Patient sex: F
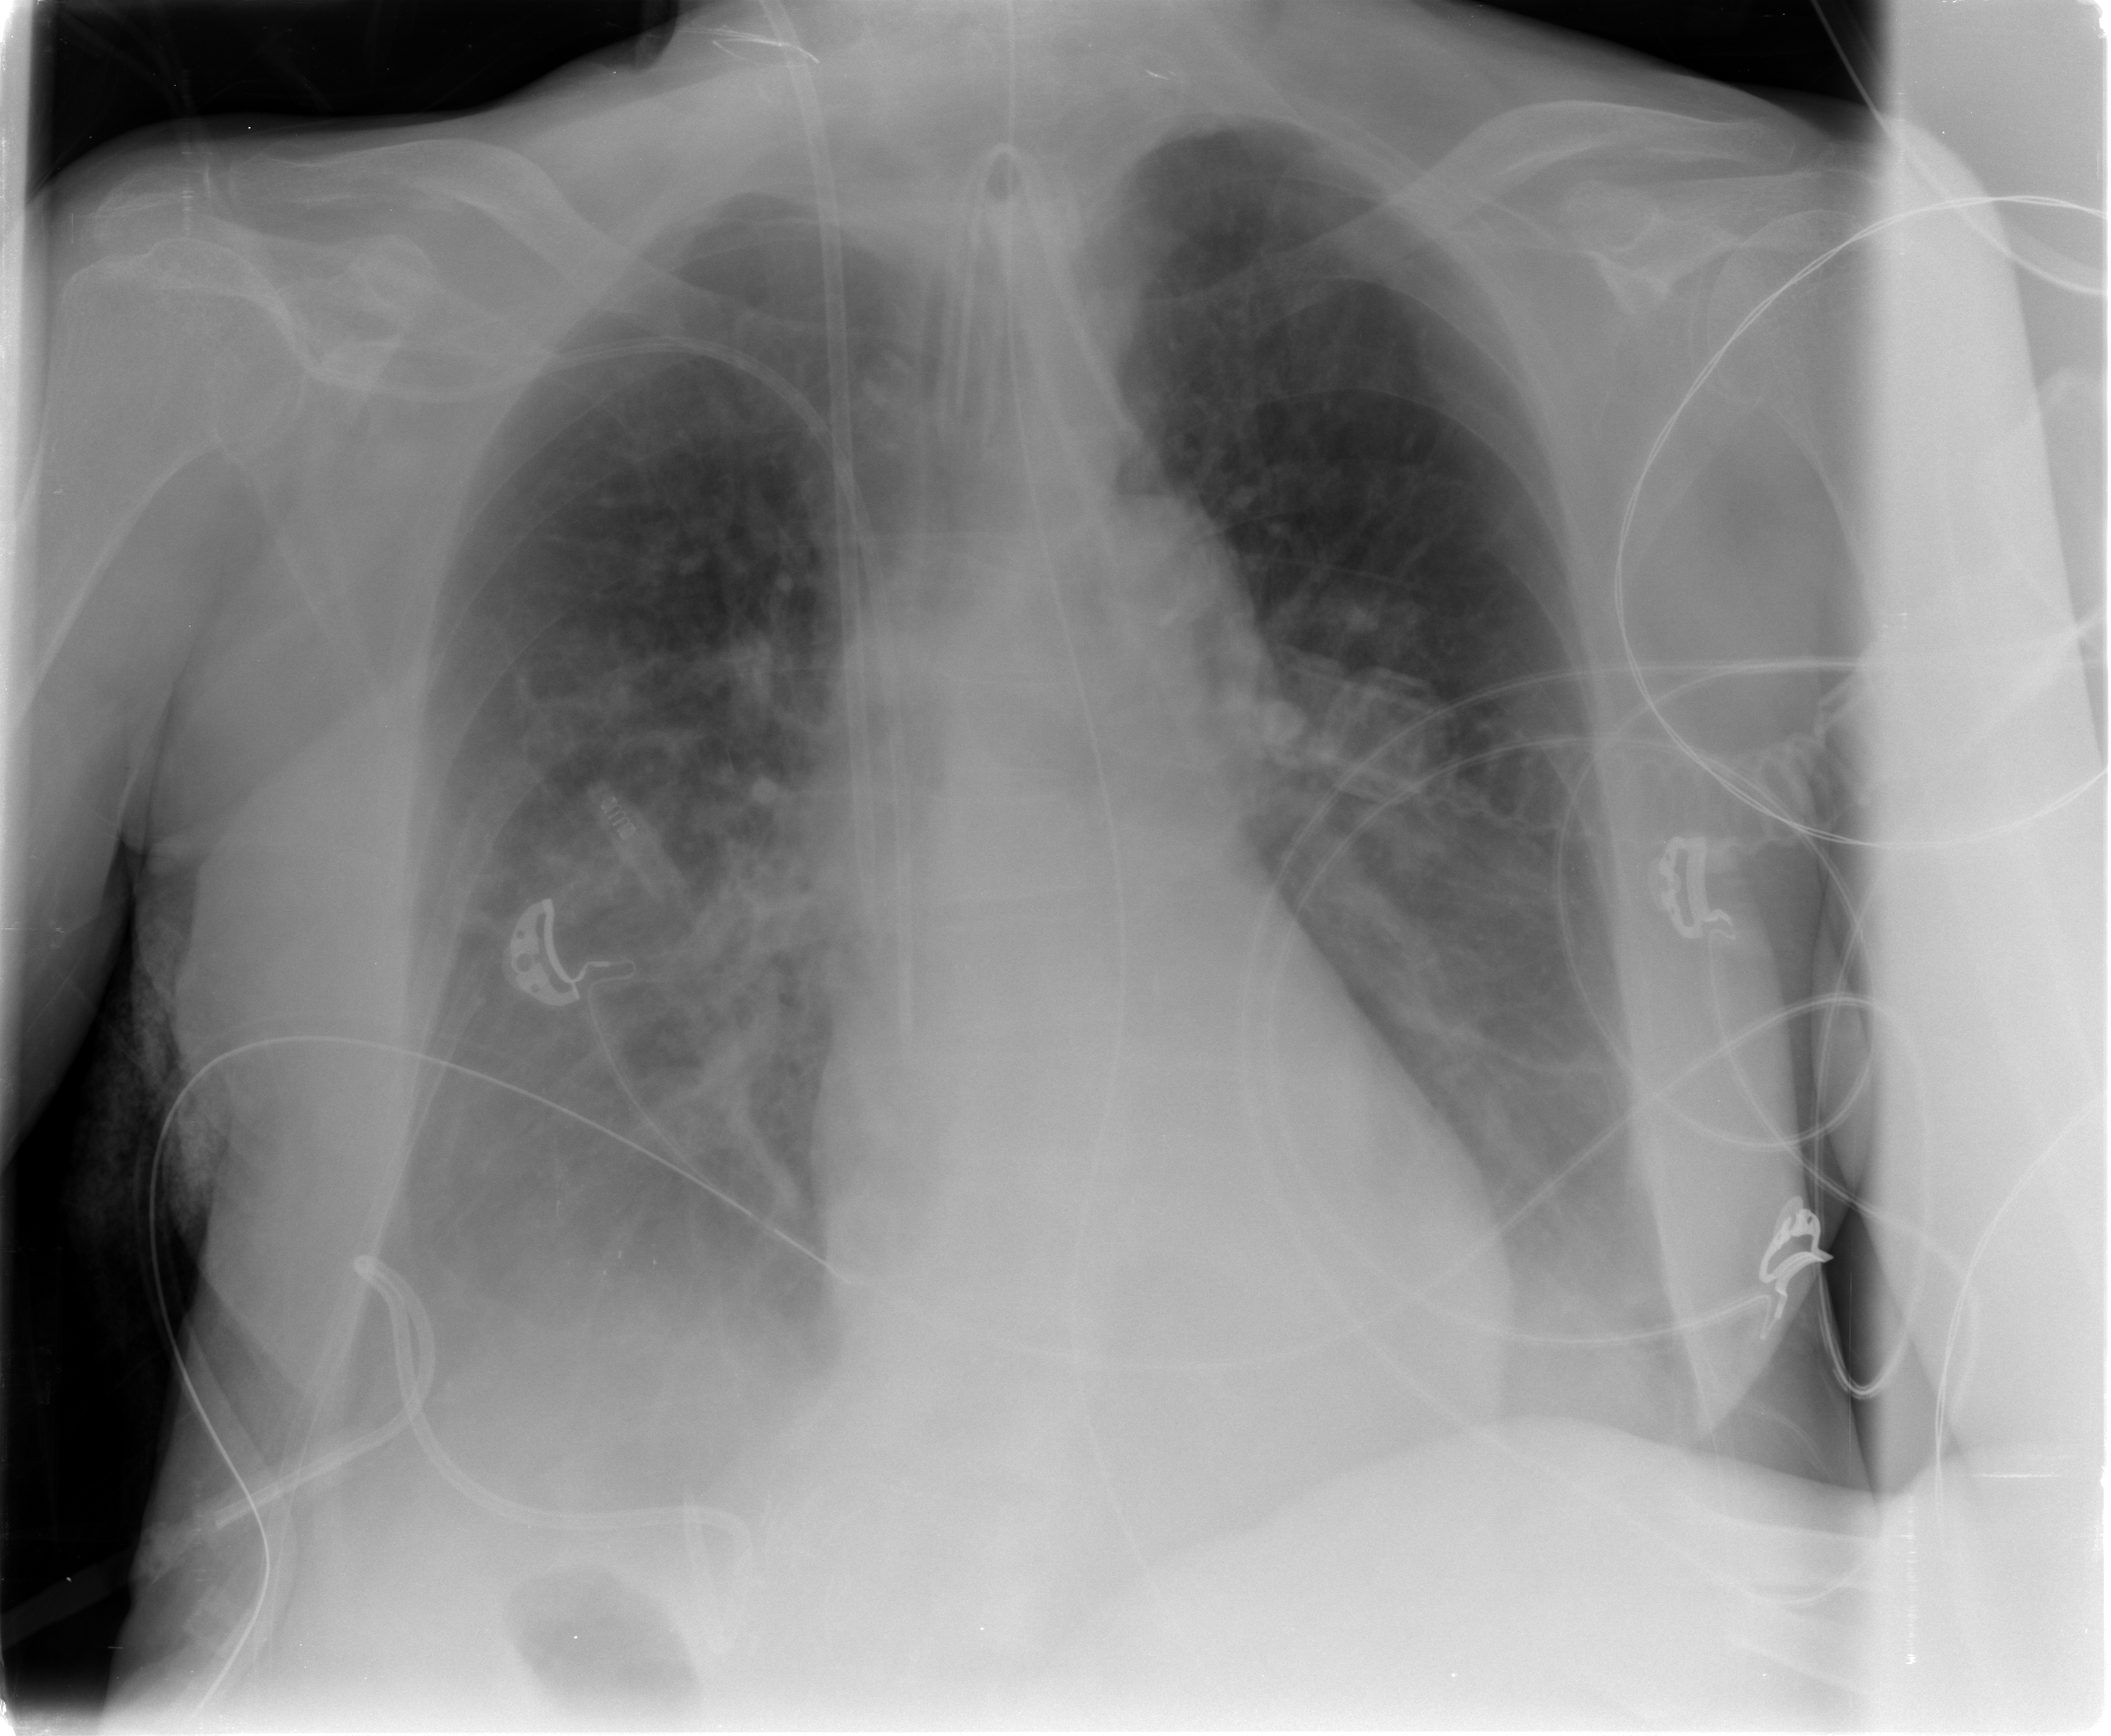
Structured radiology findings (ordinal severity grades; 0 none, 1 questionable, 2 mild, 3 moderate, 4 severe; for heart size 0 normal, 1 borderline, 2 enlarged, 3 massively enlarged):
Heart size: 0
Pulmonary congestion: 2
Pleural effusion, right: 3
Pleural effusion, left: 2
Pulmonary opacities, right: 2
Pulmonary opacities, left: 1
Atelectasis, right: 2
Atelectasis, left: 2